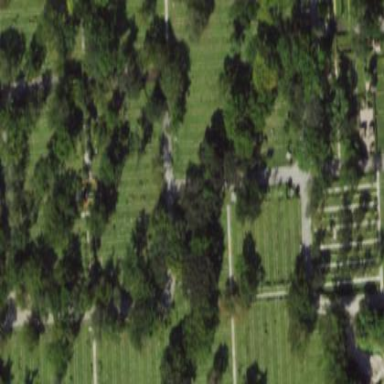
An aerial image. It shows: Cemetery with graves.